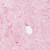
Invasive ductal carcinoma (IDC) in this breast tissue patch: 0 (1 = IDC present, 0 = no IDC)